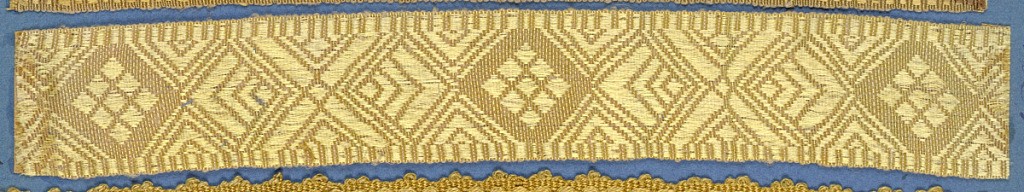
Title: Trimming
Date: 19th century
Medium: silk Technique: woven
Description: Pink and yellow trimming fragments in a design of lozenges with geometric ornaments.